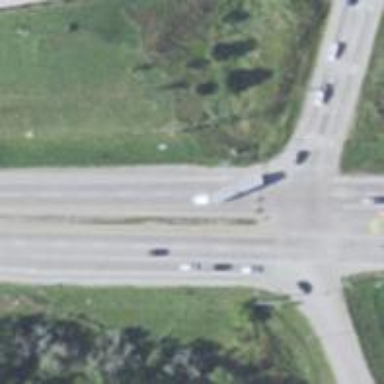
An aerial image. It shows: Trunk highway.